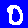
Digit: 0